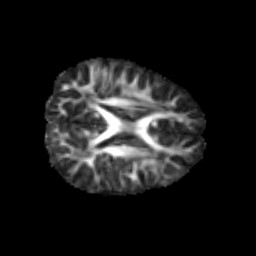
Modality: FA
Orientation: axial
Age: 6
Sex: male
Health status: healthy